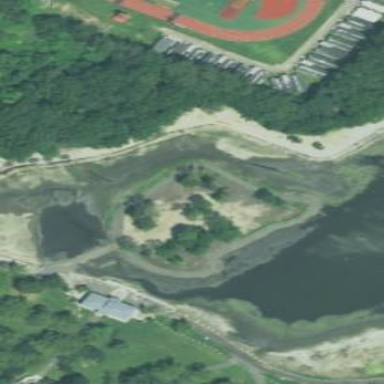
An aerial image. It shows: Islet.